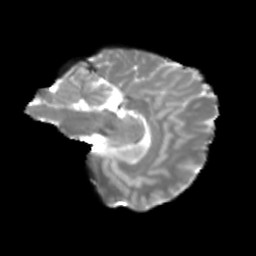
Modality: T2w
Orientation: sagittal
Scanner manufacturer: siemens
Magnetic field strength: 3 T
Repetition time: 4 s
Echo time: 0.0594 s